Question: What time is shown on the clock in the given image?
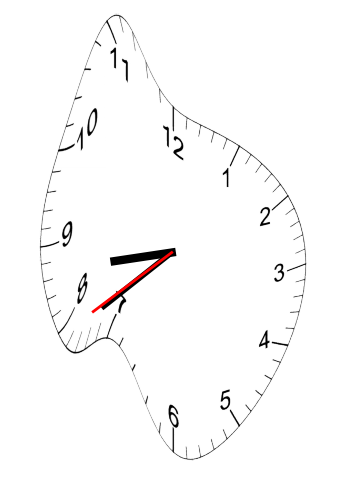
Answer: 08:38:39